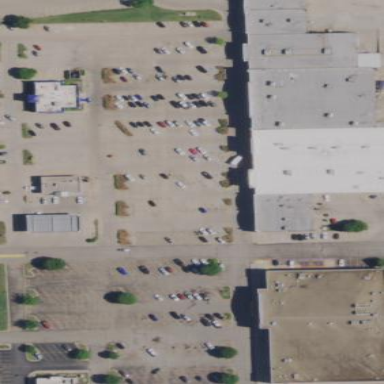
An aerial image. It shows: Retail area.